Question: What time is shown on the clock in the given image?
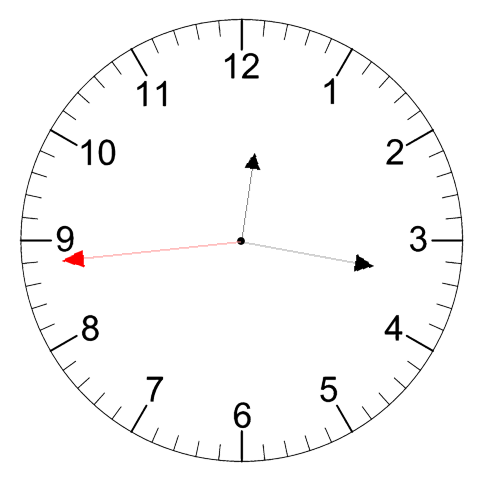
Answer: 12:16:44